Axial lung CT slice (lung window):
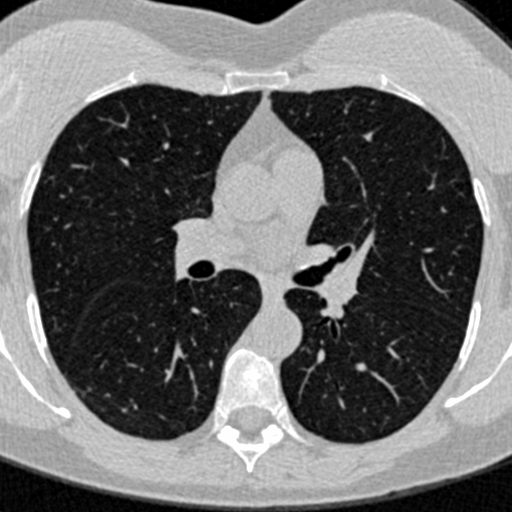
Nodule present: no